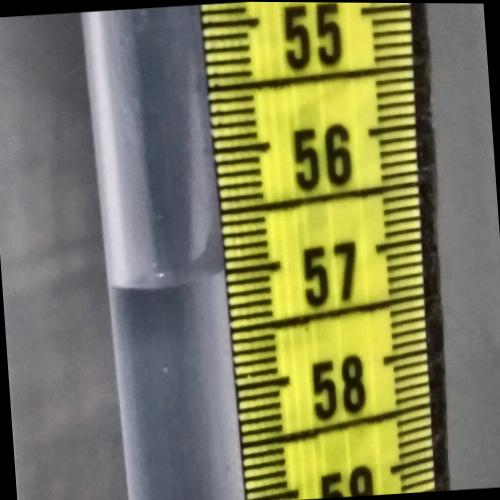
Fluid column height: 57.1 cm